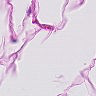
Metastatic tissue present: no